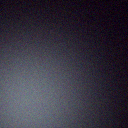
Screen state: off